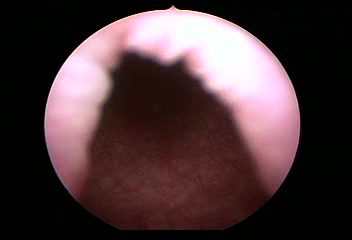
Modality: WLC
Class: Normal mucosa
Bladder cancer association: No